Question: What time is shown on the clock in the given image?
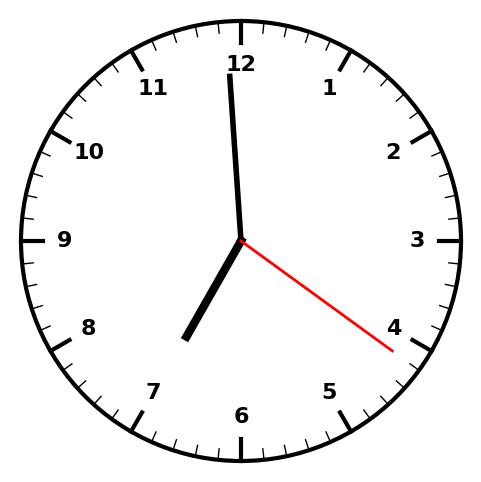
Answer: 06:59:21